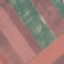
Land use / land cover: AnnualCrop